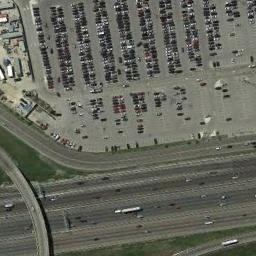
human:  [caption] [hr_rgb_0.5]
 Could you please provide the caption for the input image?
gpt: Ten rows of cars were parked in the parking lot .

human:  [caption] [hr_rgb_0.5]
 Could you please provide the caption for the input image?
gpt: The parking lot has lots of cars arranged neatly in lines and some roads are next to the parking lot .

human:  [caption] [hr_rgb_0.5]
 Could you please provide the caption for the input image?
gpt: There are many different colored cars in the parking lot .

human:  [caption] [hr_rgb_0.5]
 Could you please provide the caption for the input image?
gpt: The parking lot is next to the road .

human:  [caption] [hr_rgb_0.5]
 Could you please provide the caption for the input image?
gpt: There are many cars on the parking lot beside a highway .